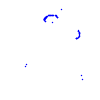
Particle: kaon